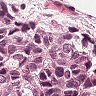
Metastatic tissue present: yes